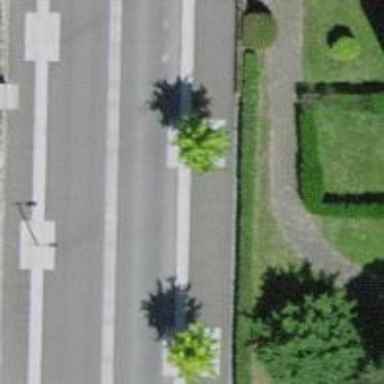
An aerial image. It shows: Broadleaved tree found on street.